Question: In google play, if you enter a screen that uses tabs, you can notice how you can scroll each tab but the panel that seen to contain the tabs also moves vertically to a certain extent. I can imagine that it accomplishes the movement of the tab panel with a TranslateAnimation and a layout animations. But what I can't understand is how it decouples the content of the tab from the tab panel.

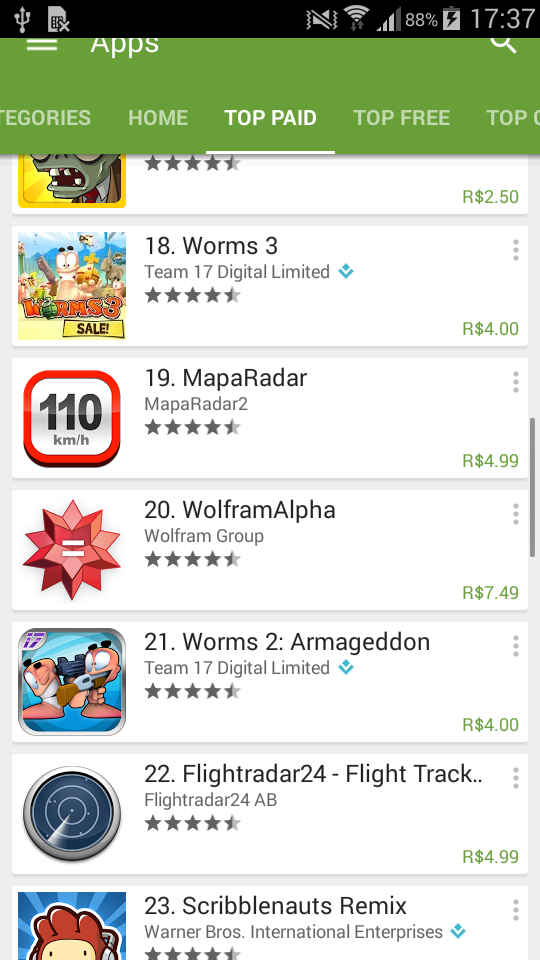
Answer: To answer the decoupling of the tabs and content question; I have implemented this before using 2 sets of tabs. One is in the content as a list header, the other is layered on top of the list in a containing FrameLayout so it's 'floating'.
Using scroll callbacks you can change the visibility of the floating tabs to suit your needs. Once the list header tabs moves off the screen make the floating tabs visible, once they move fully back onto the screen hide the floating tabs.
Just ensure that every time you show/hide tabs that you copy the values for horizontal scroll position and selected tab from the currently visible tabs to the ones that are about to become visible. works a treat.